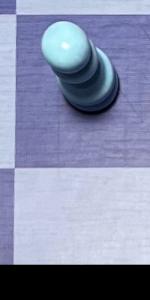
Label: Empty